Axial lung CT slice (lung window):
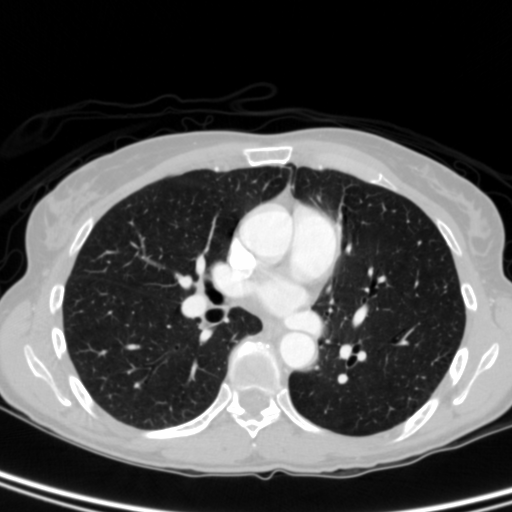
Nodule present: no